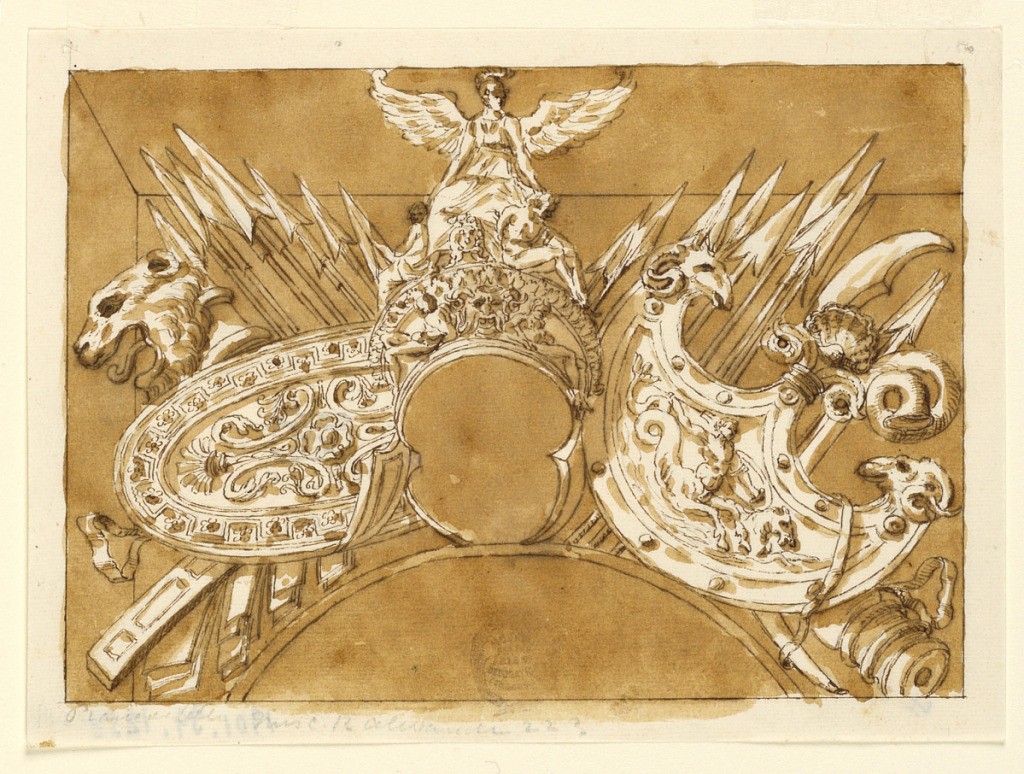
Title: Military Trophy after Polidoro da Caravaggio
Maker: Polidoro da Caravaggio, Italian, 1499 - 1543
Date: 1775–1800
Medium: Pencil, pen and ink, brush and sepia on paper
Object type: Drawing
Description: Horizontal rectangle showing a design for a military trophy. At center, a helmet with the winged figure of Victory and captives. Below are two large shields, clusters of spears and instruments. At left, a lion's head. At right, ram heads.